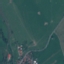
Land use / land cover class: Pasture